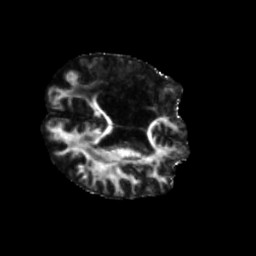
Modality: FA
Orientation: axial
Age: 57
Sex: male
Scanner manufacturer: siemens
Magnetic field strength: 3 T
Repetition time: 5.25 s
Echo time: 0.08 s